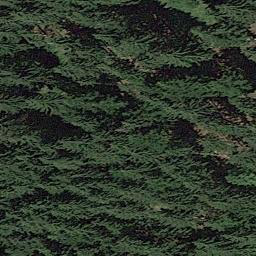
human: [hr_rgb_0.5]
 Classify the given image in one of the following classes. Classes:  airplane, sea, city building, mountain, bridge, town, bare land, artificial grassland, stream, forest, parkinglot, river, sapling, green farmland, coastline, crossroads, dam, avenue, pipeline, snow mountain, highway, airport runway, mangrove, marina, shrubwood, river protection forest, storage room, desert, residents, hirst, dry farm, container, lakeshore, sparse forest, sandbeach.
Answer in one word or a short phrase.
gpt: forest